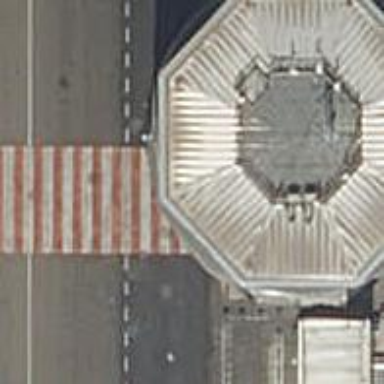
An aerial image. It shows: Tower located at the airport.